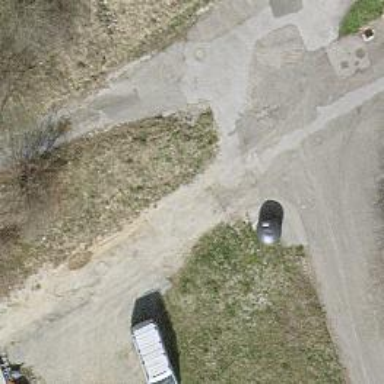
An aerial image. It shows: Paved driveway road for service vehicles.